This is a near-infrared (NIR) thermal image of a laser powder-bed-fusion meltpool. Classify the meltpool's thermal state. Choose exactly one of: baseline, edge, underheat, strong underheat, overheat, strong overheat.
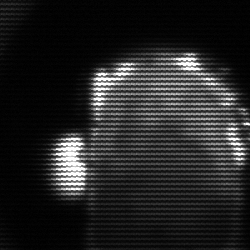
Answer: baseline